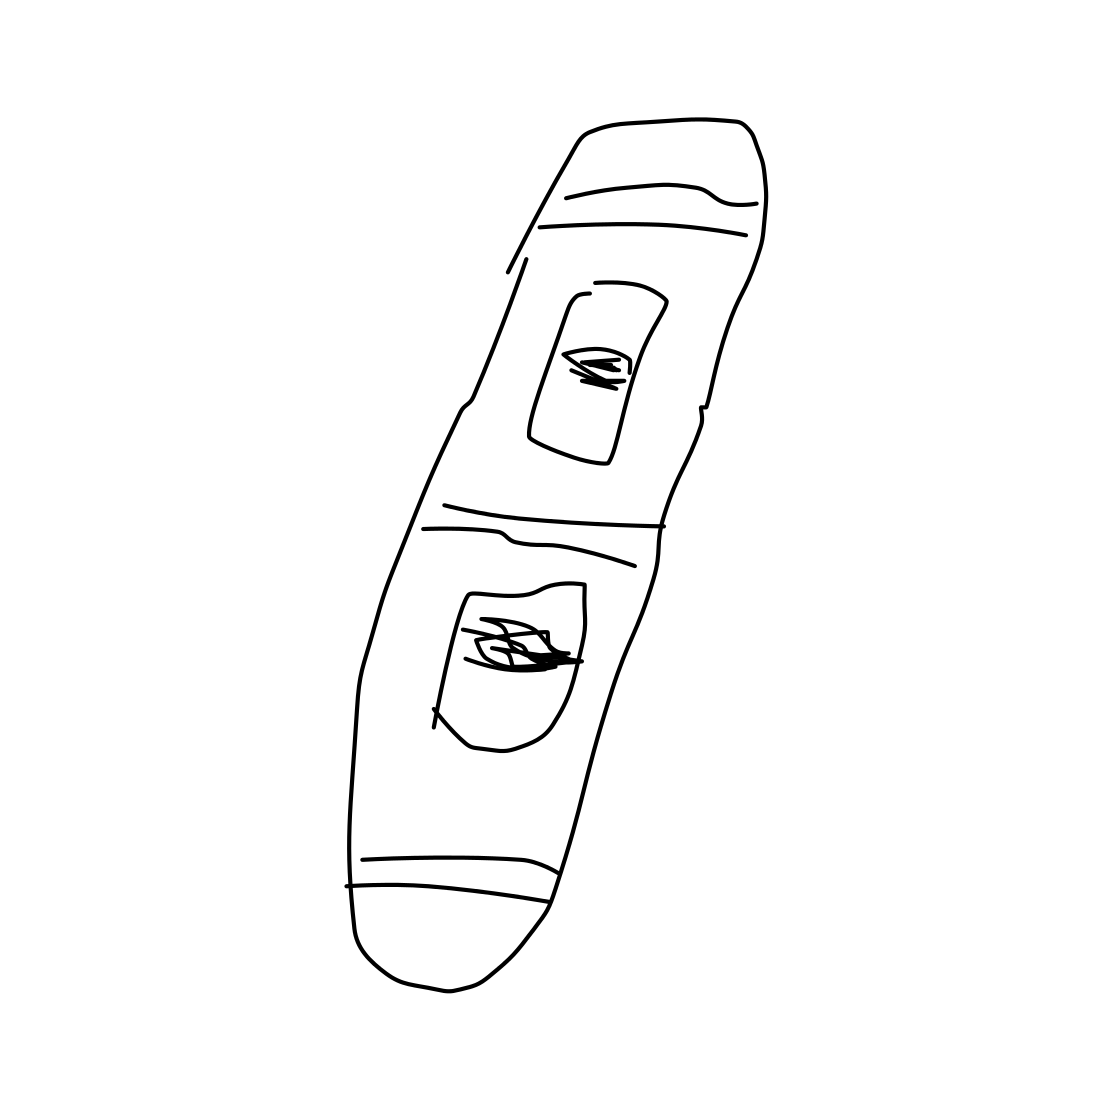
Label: snowboard